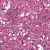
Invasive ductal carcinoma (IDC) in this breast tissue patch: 1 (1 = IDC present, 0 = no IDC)